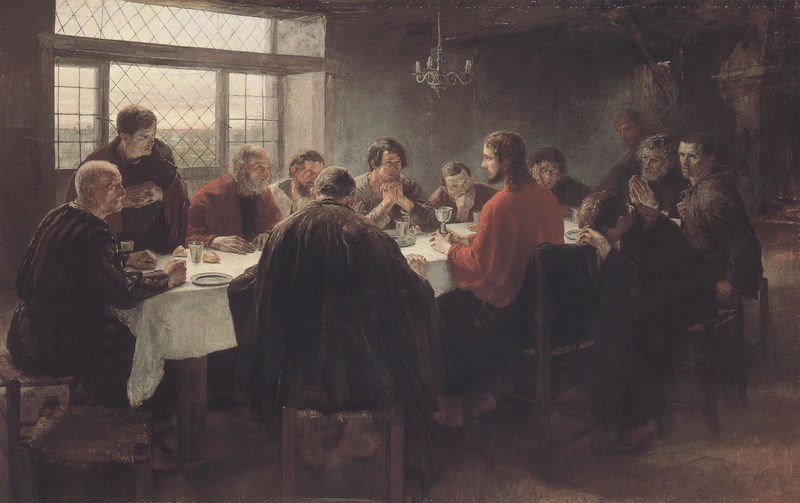
Titel: Abendmahl
Künstler: Fritz von Uhde
Standort: Stuttgart
Institution: Staatsgalerie
Schlagwörter: dunkel, gemälde, gruppe, himmel, mann, schatten, umhang, wasser, impressionismus, landschaft, ocker, sitzen, braun, fenster, glas, grau, hell, hintergrund, lampe, licht, männer, profil, raum, rücken, stuhl, stühle, tisch, weiss, zimmer, haus, rot, gesellschaft, leute, malerei, bart, bärte, gelage, gesichter, gläser, jacke, wand, arm, falten, johannes, teller, hände, innenraum, tischdecke, tischtuch, gitter, boden, gewand, haare, interieur, kelch, lange haare, mantel, decke, familie, locken, beine, ecke, düster, fußboden, leer, bank, hocker, saal, schemel, chair, chandelier, lamp, men, people, red, robes, stool, white, window, essen, tafel, wein, black, chairs, group, hair, old, painting, robe, room, sitting, table, talking, kerze, oil painting, brot, kerzen, kronleuchter, leuchter, lüster, brown, floor, stube, becher, kloster, religion, sprossen, wine, mäntel, beten, gebet, mahl, mahlzeit, aufmerksamkeit, kerzenleuchter, abendessen, tischgebet, trübner, leib, besteck, christus, jesus, jesus christus, gitterfenster, food, karg, man, mittelalter, bürgerlich, landscape, orange, young, bauernhaus, fachwerk, liebermann, abendmahl, light, pokal, jünger, heilig, beard, sakral, glass, zwölf, trinkgefäss, christi, trinkkrug, trinkglas, weinend, cape, clothes, family, seats, leib christi, abendgebet, apostel, god, candle, christ, cup, uhde, passion, judas, dutch, weingläser, eat, eating, tablecloth, letztes abendmahl, propheten, dish, candles, darkness, humans, aposteln, verrat, christianity, plate, bible, lord, pray, praying, bleiverglasung, mittelschicht, point, emaus, deckenleuchte, meal, apostle, listening, interieurszene, chalice, kanim, brotlaub, gbet, holzbbeine, krnleuchter, kronleucher, lüchter, uhle, dinner, goblet, bread, supper, peter, apostles, last supper, last, tenebrism, disciples, goblets, 12, plates, hocker#stühle, stools, follower, the last supper, last dinner, twelve, clothese, last super, thirteen, gobelet